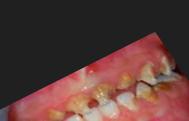
Condition: Caries